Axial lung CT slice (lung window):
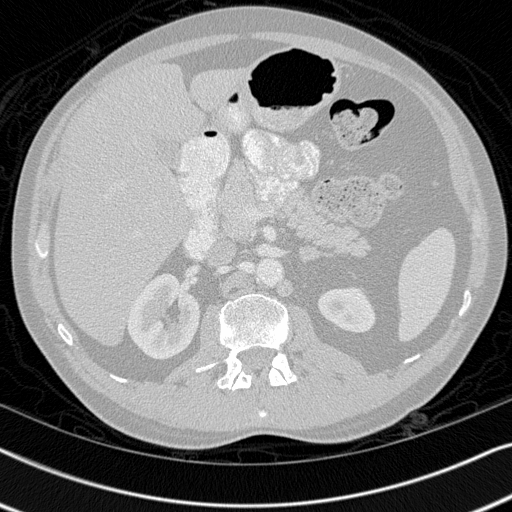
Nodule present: no